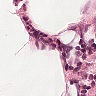
Metastatic tissue present: no